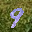
Label: 9